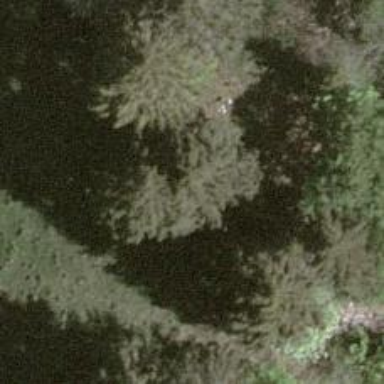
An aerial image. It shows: Single tag "natural: tree."